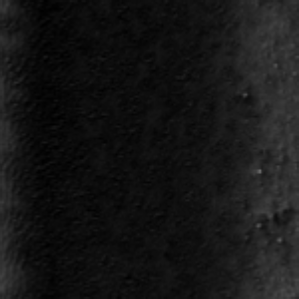
Label: frost